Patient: sex F, age 74
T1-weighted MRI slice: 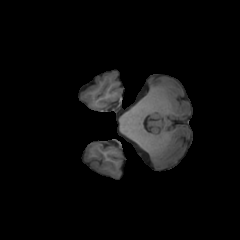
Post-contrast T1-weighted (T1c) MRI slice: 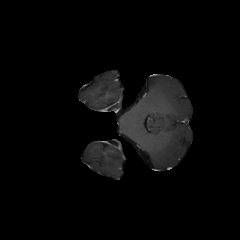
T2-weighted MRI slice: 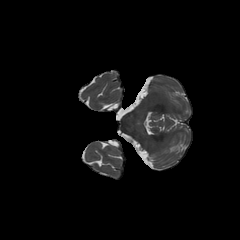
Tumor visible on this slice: no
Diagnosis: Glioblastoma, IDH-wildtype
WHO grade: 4